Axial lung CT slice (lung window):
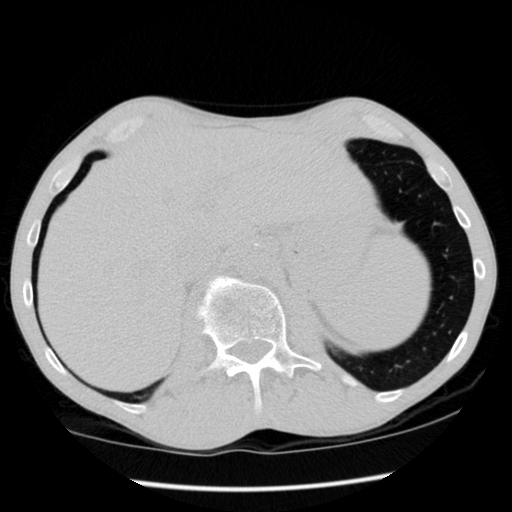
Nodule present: no